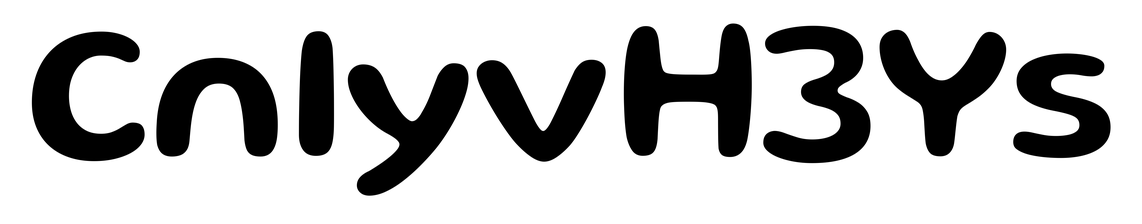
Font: Gluten_Medium